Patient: sex M, age 78
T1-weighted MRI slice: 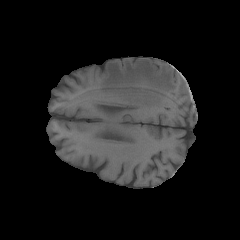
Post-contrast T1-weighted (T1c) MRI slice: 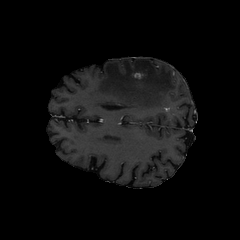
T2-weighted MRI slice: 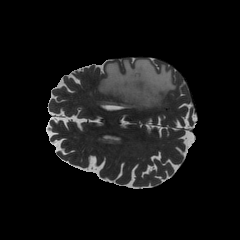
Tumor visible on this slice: yes
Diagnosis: Glioblastoma, IDH-wildtype
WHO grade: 4